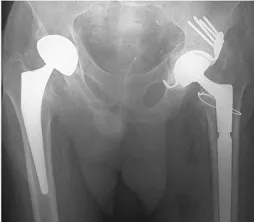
Clinical description of the patient #4, a 77-year-old man. He had a past history of anal cancer and congestive heart failure with arrhythmia. Right and left hip prostheses were implanted in 2013 and 2014, respectively, both following femoral head fracture. At the time of reimplantation 3 months later, a complex acetabular reconstruction with the Burch-Schneider antiprotrusio cage and allografts was performed.
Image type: radiology (x_ray)